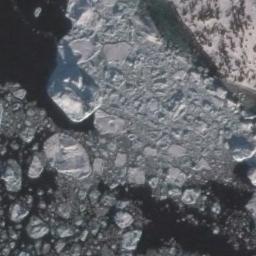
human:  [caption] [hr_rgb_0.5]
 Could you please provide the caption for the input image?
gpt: There are different shapes of sea ice .

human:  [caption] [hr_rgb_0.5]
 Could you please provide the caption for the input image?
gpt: Countless ice cubes of all sizes are closely connected into a large piece floating on the deep blue sea .

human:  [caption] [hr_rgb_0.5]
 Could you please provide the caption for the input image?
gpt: A large piece of sea ice and a lot of small pieces of sea ice gather together .

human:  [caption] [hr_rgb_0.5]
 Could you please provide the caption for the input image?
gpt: There are many ice on the deep green sea next to the land .

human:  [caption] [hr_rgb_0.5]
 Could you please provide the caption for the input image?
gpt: There are many sea ice linked into sheets .